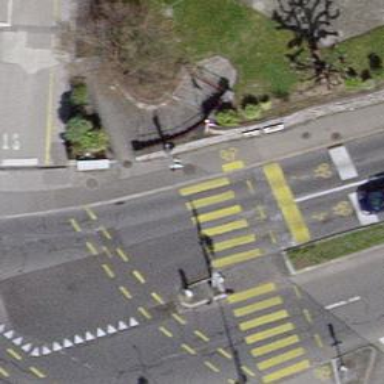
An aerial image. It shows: Crossing with traffic signals.